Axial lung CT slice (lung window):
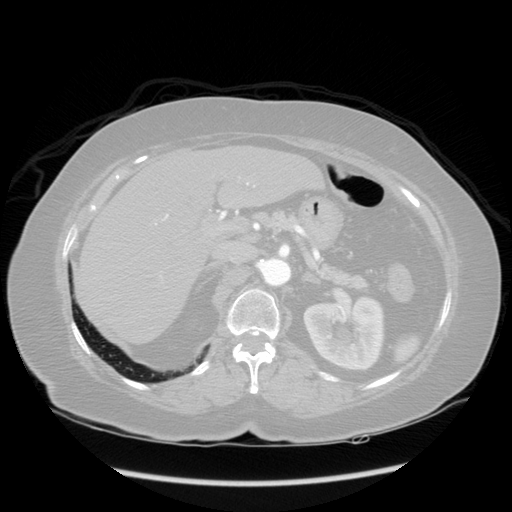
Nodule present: no